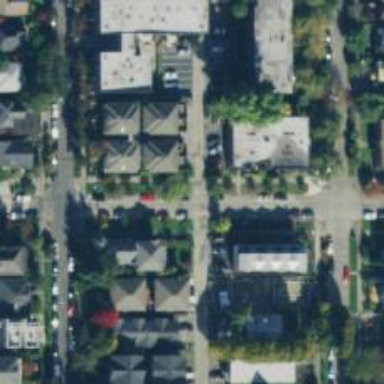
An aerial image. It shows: Alleyway designated as service road.